Aerial crown-view tile of a tropical tree (Barro Colorado Island, Panama), acquired 20240918:
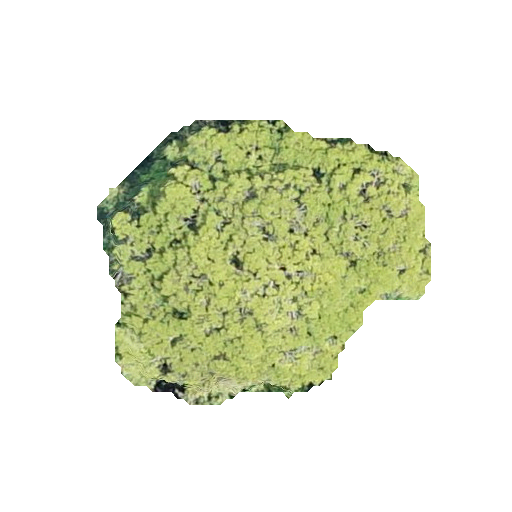
Species: Sapium glandulosum
GBIF accepted scientific name: Sapium glandulosum
Crown area: 110.907 m²